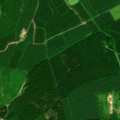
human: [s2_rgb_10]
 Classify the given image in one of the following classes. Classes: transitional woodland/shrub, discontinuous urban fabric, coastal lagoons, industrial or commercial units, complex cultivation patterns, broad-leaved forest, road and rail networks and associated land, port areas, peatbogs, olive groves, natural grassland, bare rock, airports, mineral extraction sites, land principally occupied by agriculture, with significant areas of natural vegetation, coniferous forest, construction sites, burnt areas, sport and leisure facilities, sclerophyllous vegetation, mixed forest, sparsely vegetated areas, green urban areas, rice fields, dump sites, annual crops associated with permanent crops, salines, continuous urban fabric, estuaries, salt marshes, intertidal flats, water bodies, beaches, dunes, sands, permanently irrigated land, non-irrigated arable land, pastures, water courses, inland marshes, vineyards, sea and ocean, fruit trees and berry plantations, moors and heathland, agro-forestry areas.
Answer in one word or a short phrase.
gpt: pastures, coniferous forest, transitional woodland/shrub